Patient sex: F
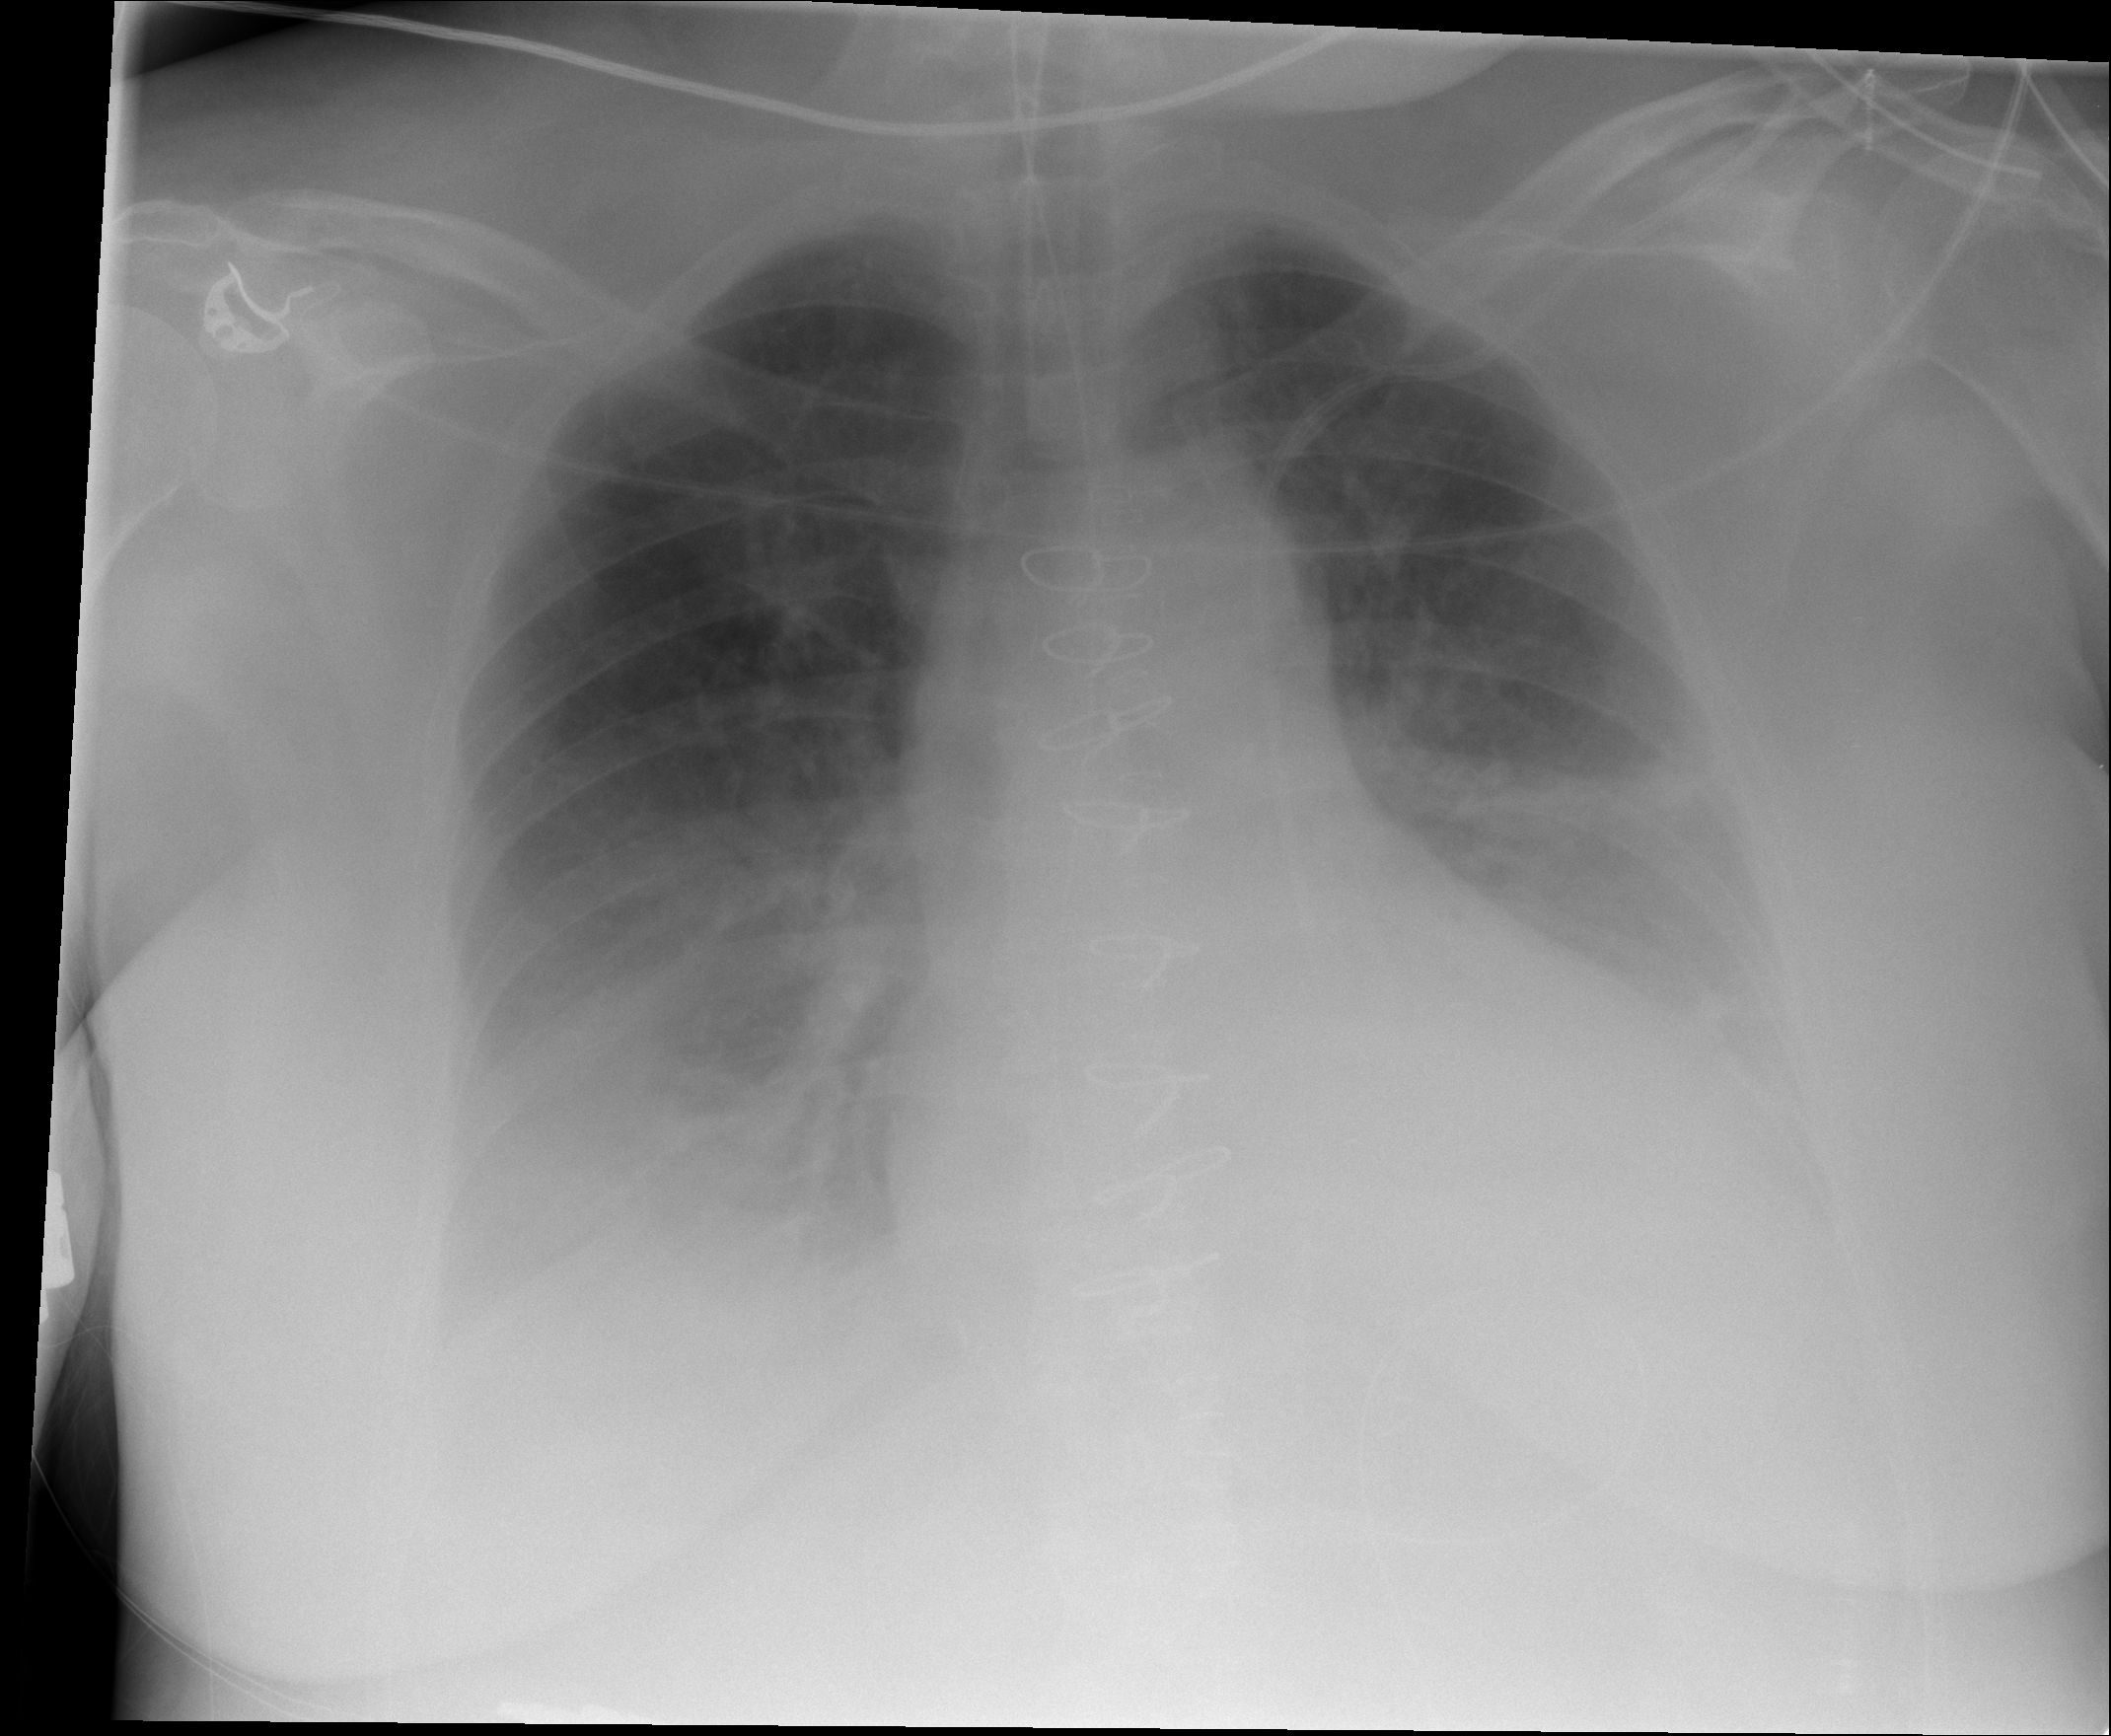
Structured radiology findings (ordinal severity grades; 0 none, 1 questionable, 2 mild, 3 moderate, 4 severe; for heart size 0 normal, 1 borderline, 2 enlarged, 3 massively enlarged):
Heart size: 1
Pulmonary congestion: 0
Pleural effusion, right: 2
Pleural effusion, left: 2
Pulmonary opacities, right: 1
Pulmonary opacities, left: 0
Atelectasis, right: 2
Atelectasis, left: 2